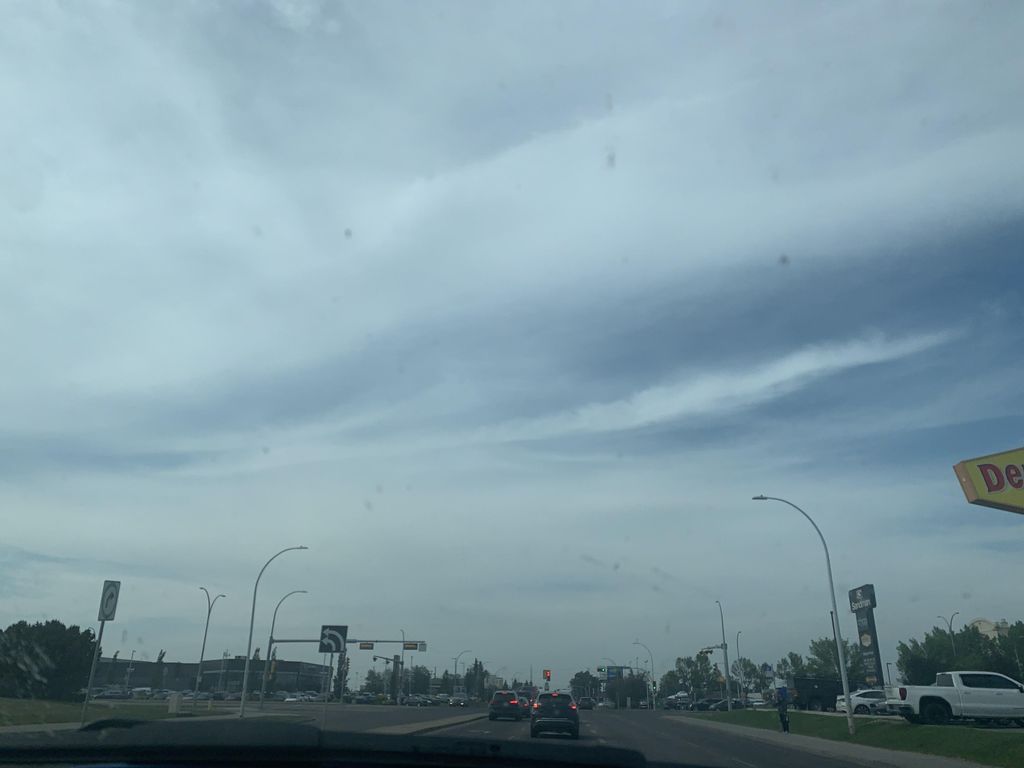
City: edmonton